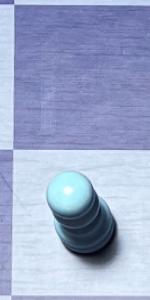
Label: Pawn_White